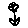
Label: flower